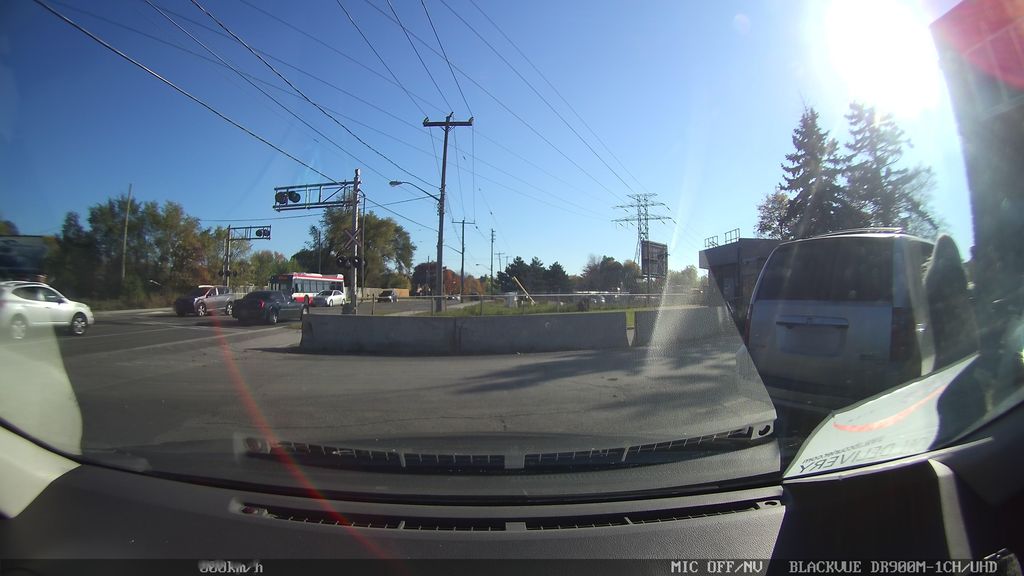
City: toronto